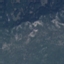
Land use / land cover class: HerbaceousVegetation